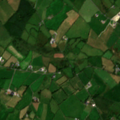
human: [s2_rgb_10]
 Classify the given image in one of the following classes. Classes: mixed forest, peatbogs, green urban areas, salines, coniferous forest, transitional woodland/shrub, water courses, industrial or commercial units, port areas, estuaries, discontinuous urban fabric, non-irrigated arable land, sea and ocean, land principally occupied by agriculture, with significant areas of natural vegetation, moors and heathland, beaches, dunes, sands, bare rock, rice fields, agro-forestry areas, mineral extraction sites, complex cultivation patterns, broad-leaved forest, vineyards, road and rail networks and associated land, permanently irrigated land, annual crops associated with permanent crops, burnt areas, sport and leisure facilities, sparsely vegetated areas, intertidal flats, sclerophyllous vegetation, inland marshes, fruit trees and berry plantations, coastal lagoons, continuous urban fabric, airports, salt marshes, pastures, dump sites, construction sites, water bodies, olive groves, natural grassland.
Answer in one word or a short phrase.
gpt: pastures